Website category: phone
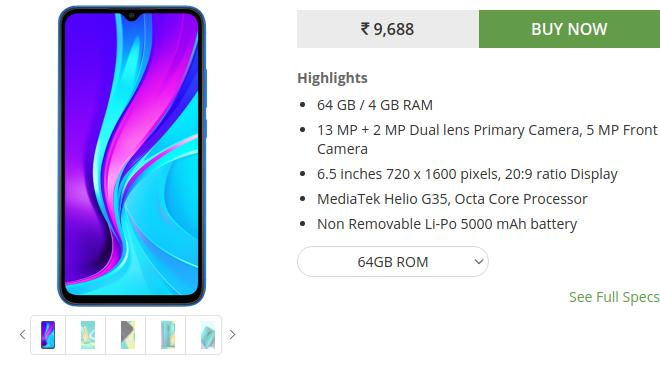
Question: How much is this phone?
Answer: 9,688

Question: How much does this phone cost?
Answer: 9,688

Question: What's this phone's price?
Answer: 9,688

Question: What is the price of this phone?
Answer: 9,688

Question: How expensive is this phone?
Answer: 9,688

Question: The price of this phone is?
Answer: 9,688

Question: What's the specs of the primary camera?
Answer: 13 MP + 2 MP Dual lens Primary Camera

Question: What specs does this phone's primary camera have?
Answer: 13 MP + 2 MP Dual lens Primary Camera

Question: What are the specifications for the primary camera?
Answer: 13 MP + 2 MP Dual lens Primary Camera

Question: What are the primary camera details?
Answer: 13 MP + 2 MP Dual lens Primary Camera

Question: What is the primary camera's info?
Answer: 13 MP + 2 MP Dual lens Primary Camera

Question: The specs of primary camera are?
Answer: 13 MP + 2 MP Dual lens Primary Camera

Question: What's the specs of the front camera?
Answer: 5 MP Front Camera

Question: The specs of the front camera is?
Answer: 5 MP Front Camera

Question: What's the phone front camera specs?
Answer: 5 MP Front Camera

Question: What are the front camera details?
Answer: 5 MP Front Camera

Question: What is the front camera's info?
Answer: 5 MP Front Camera

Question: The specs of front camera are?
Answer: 5 MP Front Camera

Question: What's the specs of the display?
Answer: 6.5 inches 720 x 1600 pixels, 20:9 ratio Display

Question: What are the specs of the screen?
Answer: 6.5 inches 720 x 1600 pixels, 20:9 ratio Display

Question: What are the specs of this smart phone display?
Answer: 6.5 inches 720 x 1600 pixels, 20:9 ratio Display

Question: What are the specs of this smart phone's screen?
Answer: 6.5 inches 720 x 1600 pixels, 20:9 ratio Display

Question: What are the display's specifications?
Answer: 6.5 inches 720 x 1600 pixels, 20:9 ratio Display

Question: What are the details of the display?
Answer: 6.5 inches 720 x 1600 pixels, 20:9 ratio Display

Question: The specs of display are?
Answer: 6.5 inches 720 x 1600 pixels, 20:9 ratio Display

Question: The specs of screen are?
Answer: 6.5 inches 720 x 1600 pixels, 20:9 ratio Display

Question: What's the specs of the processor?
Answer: MediaTek Helio G35, Octa Core Processor

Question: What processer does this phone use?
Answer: MediaTek Helio G35, Octa Core Processor

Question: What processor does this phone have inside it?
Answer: MediaTek Helio G35, Octa Core Processor

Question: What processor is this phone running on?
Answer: MediaTek Helio G35, Octa Core Processor

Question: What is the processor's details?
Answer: MediaTek Helio G35, Octa Core Processor

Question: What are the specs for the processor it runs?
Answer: MediaTek Helio G35, Octa Core Processor

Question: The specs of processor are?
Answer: MediaTek Helio G35, Octa Core Processor

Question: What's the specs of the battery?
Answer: Non Removable Li-Po 5000 mAh battery

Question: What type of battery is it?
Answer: Non Removable Li-Po 5000 mAh battery

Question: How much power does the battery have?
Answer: Non Removable Li-Po 5000 mAh battery

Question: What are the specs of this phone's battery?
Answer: Non Removable Li-Po 5000 mAh battery

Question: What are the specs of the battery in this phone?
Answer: Non Removable Li-Po 5000 mAh battery

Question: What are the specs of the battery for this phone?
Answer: Non Removable Li-Po 5000 mAh battery

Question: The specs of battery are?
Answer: Non Removable Li-Po 5000 mAh battery